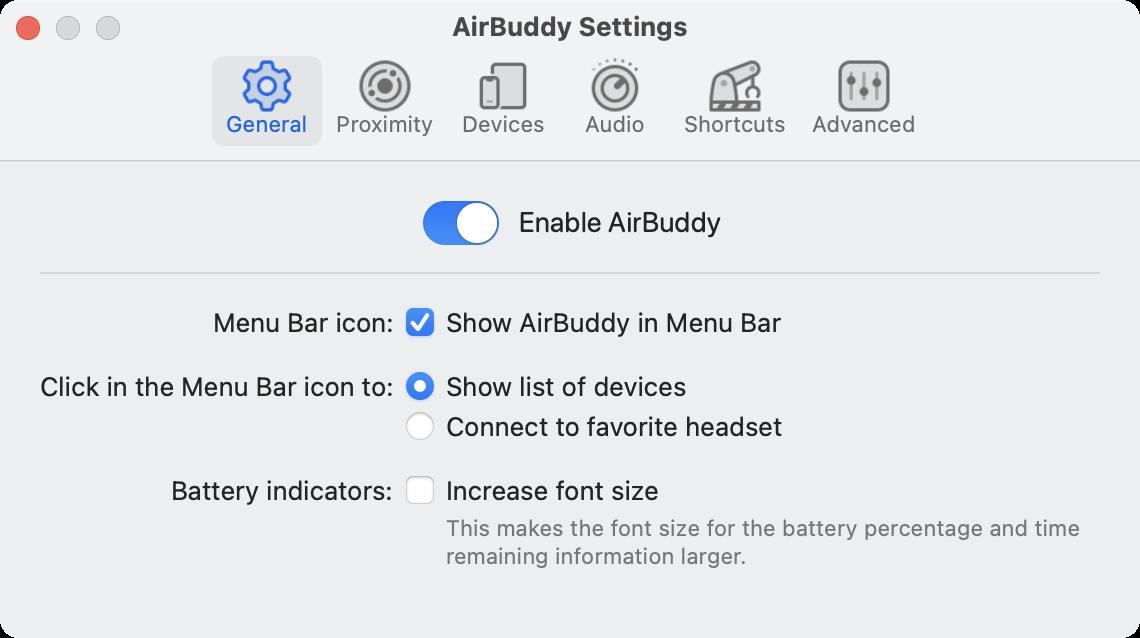
Accessibility tree:
{"name": "AirBuddy_Settings", "role": "AXWindow", "description": null, "role_description": "standard window", "value": null, "position": "506.00;237.00", "size": "570;319", "children": [{"name": null, "role": "AXGroup", "description": null, "role_description": "group", "value": null, "position": "0.00;80.00", "size": "570;239", "children": [{"name": null, "role": "AXButton", "description": "Enable AirBuddy", "role_description": "switch", "value": 1, "position": "209.50;100.00", "size": "42;24", "children": []}, {"name": null, "role": "AXStaticText", "description": null, "role_description": "text", "value": "Menu Bar icon:", "position": "104.50;153.00", "size": "94;16", "children": []}, {"name": "Show_AirBuddy_in_Menu_Bar", "role": "AXCheckBox", "description": null, "role_description": "checkbox", "value": 1, "position": "201.00;152.00", "size": "194;18", "children": []}, {"name": null, "role": "AXStaticText", "description": null, "role_description": "text", "value": "Click in the Menu Bar icon to:", "position": "18.00;185.00", "size": "181;16", "children": []}, {"name": "Show_list_of_devices", "role": "AXRadioButton", "description": null, "role_description": "radio button", "value": 1, "position": "201.00;184.00", "size": "147;18", "children": []}, {"name": "Connect_to_favorite_headset", "role": "AXRadioButton", "description": null, "role_description": "radio button", "value": 0, "position": "201.00;204.00", "size": "195;18", "children": []}, {"name": null, "role": "AXStaticText", "description": null, "role_description": "text", "value": "Battery indicators:", "position": "83.50;237.00", "size": "116;16", "children": []}, {"name": "Increase_font_size", "role": "AXCheckBox", "description": null, "role_description": "checkbox", "value": 0, "position": "201.00;236.00", "size": "133;18", "children": []}, {"name": null, "role": "AXStaticText", "description": null, "role_description": "text", "value": "This makes the font size for the battery percentage and time remaining information larger.", "position": "221.00;257.00", "size": "331;28", "children": []}]}, {"name": null, "role": "AXToolbar", "description": null, "role_description": "toolbar", "value": null, "position": "0.00;28.00", "size": "570;52", "children": [{"name": "General", "role": "AXButton", "description": null, "role_description": "button", "value": null, "position": "106.00;28.00", "size": "55;52", "children": []}, {"name": "Proximity", "role": "AXButton", "description": null, "role_description": "button", "value": null, "position": "162.00;28.00", "size": "61;52", "children": []}, {"name": "Devices", "role": "AXButton", "description": null, "role_description": "button", "value": null, "position": "224.00;28.00", "size": "55;52", "children": []}, {"name": "Audio", "role": "AXButton", "description": null, "role_description": "button", "value": null, "position": "280.00;28.00", "size": "55;52", "children": []}, {"name": "Shortcuts", "role": "AXButton", "description": null, "role_description": "button", "value": null, "position": "336.00;28.00", "size": "63;52", "children": []}, {"name": "Advanced", "role": "AXButton", "description": null, "role_description": "button", "value": null, "position": "400.00;28.00", "size": "64;52", "children": []}]}, {"name": null, "role": "AXButton", "description": null, "role_description": "close button", "value": null, "position": "7.00;6.00", "size": "14;16", "children": []}, {"name": null, "role": "AXButton", "description": null, "role_description": "zoom button", "value": null, "position": "47.00;6.00", "size": "14;16", "children": [{"name": null, "role": "AXGroup", "description": null, "role_description": "group", "value": null, "position": "47.00;6.00", "size": "14;16", "children": []}]}, {"name": null, "role": "AXButton", "description": null, "role_description": "minimize button", "value": null, "position": "27.00;6.00", "size": "14;16", "children": []}, {"name": null, "role": "AXStaticText", "description": null, "role_description": "text", "value": "AirBuddy Settings", "position": "224.00;5.00", "size": "122;16", "children": []}]}